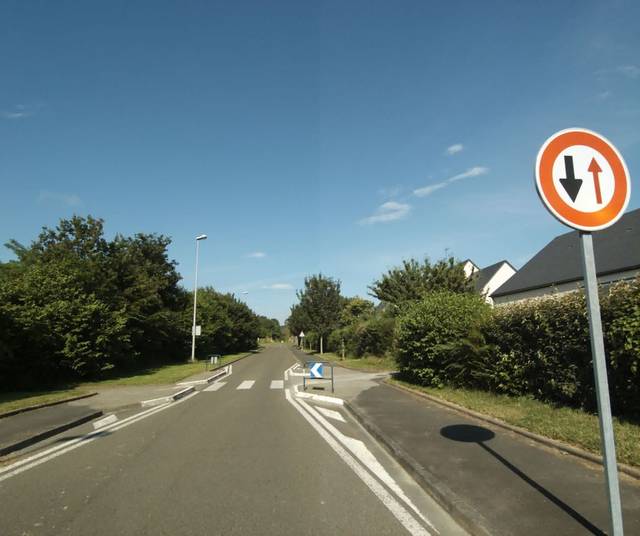
Region: France
Coordinates: 48.058, -0.7779